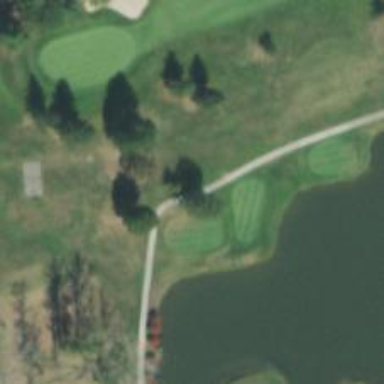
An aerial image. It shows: Path for both road and golf.